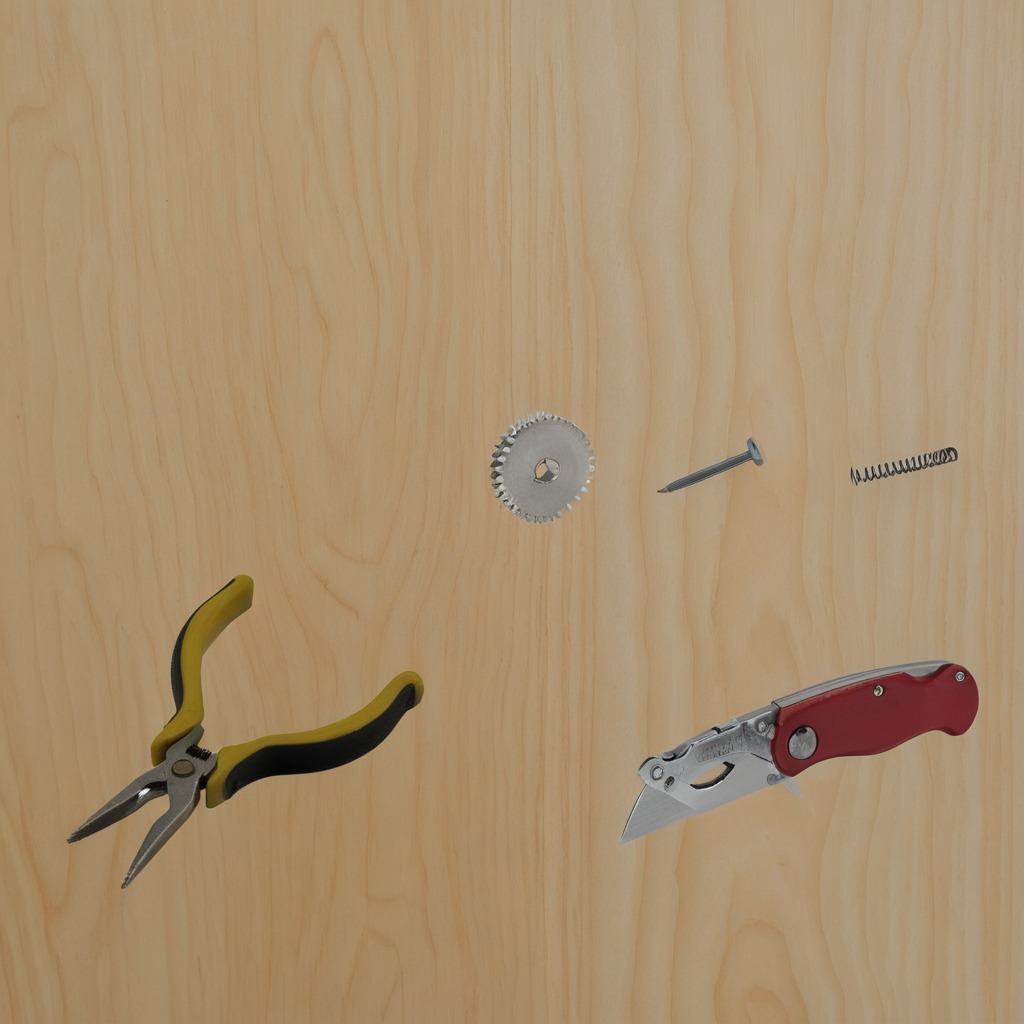
A steel gear with teeth, a utility knife, an iron nail, a pair of pliers, and a coiled metal spring are lying on a plywood surface in a paint workshop lit by afternoon window light.